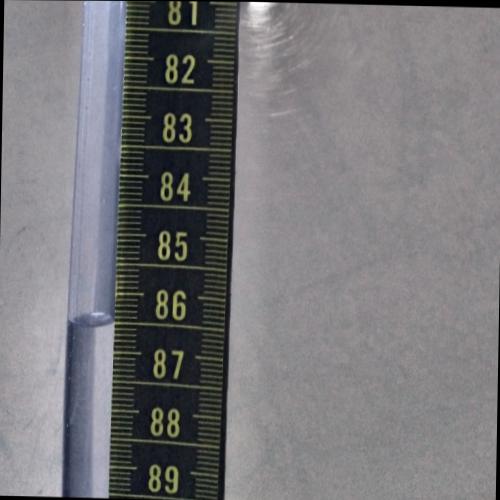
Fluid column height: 86.5 cm